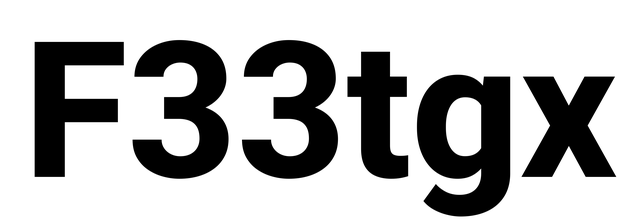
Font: Roboto_ExtraBold